Question: I have added 2 UIButtons to view in xib file. I have set custom class of the first button to AButtonTest. Implementation of this class is empty:
'''
@implementation AButtonTest
@end
'''
I run ios 6 simulator:

As you can see button on the left looks different. Why ?
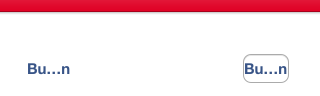
Answer: When you subclass 'UIButton', the default button type is 'UIButtonTypeCustom' not 'UIButtonTypeSystem'. Apparently your first button is custom and your second one is system. If you want your first one to be system. You should 'alloc' and 'init' it.
<URL>:
> If you subclass UIButton, buttonWithType: does not return an instance of
your subclass. If you want to create an instance of a specific
subclass, you must alloc/init the button directly.